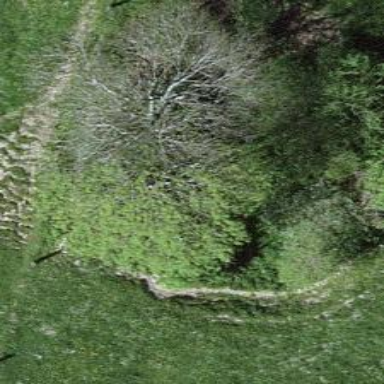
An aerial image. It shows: Sinkhole in the natural landscape.